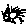
Label: sun